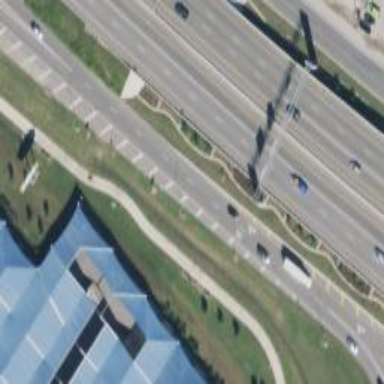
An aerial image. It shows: Tertiary road with asphalt surface and frontage road.